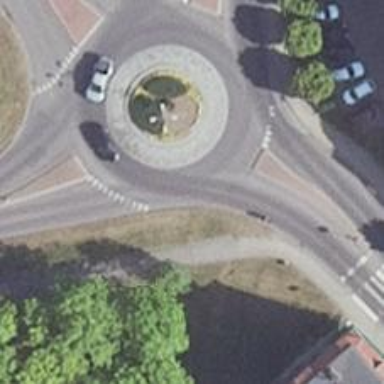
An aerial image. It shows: Tertiary road with asphalt surface leading to roundabout junction.